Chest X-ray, PA view. Patient: 30 years old, sex M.
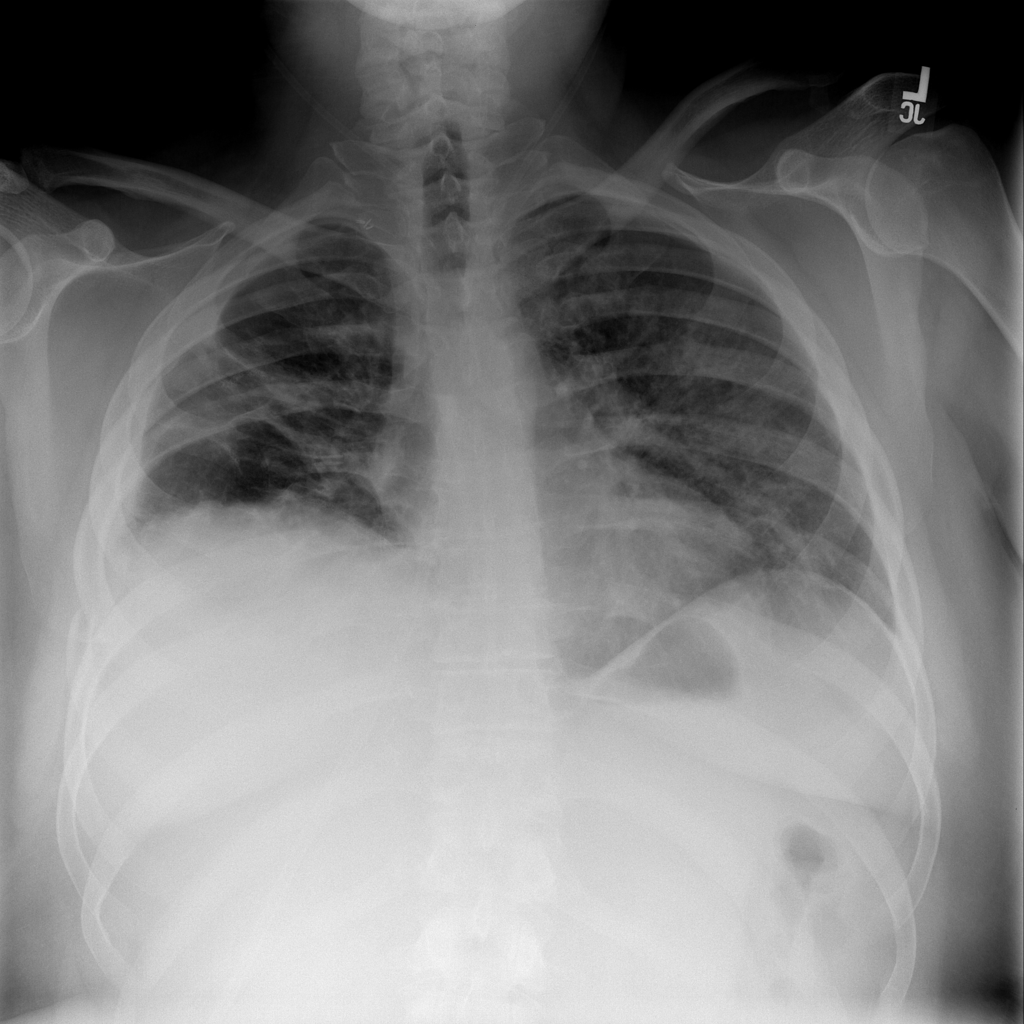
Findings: No Finding